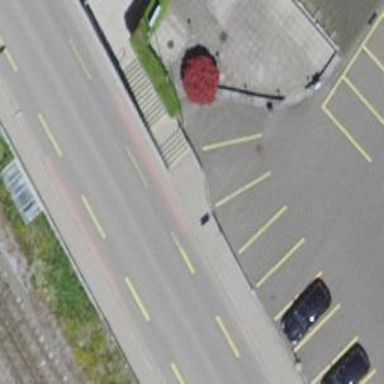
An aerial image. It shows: Primary highway with separate asphalt sidewalk.